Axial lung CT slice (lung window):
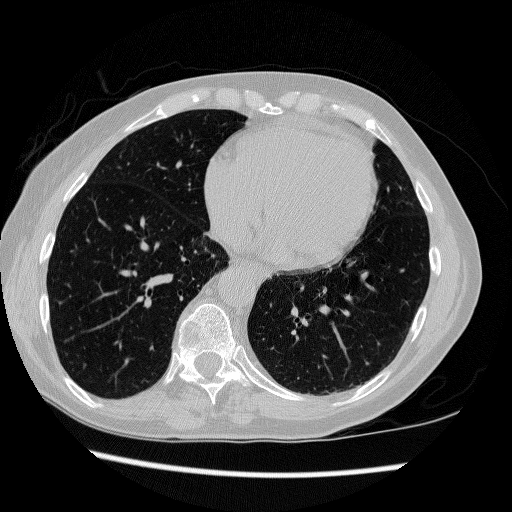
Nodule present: no